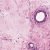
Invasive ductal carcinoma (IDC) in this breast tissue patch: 0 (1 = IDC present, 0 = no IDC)